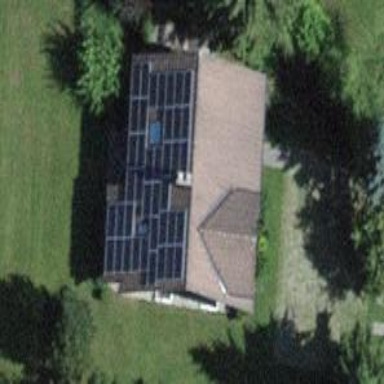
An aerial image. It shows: Solar power generator using photovoltaic method with solar photovoltaic panel types.